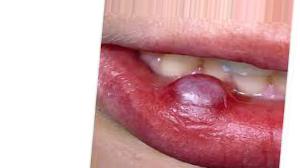
Condition: Mouth Ulcer